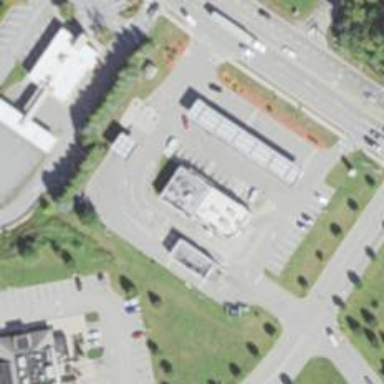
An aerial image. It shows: Convenience shop.